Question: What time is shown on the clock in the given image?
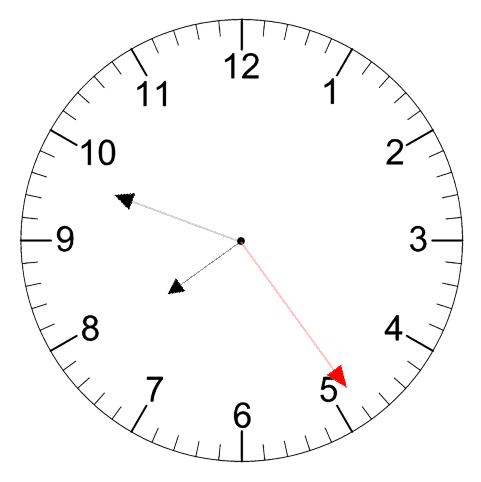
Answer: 07:48:24